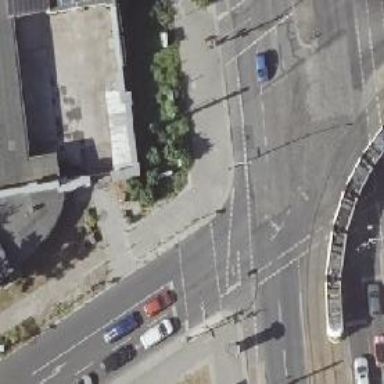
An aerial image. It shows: Asphalt cycleway with traffic signals at crossing.